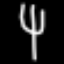
Label: fork